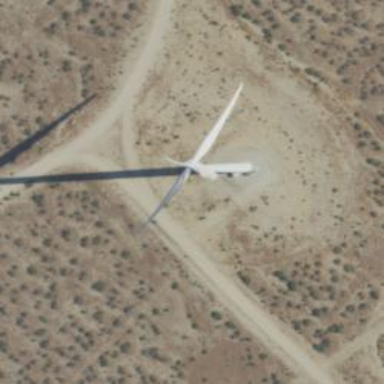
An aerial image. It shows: Wind generator powered by horizontal-axis wind turbine.